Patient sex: M
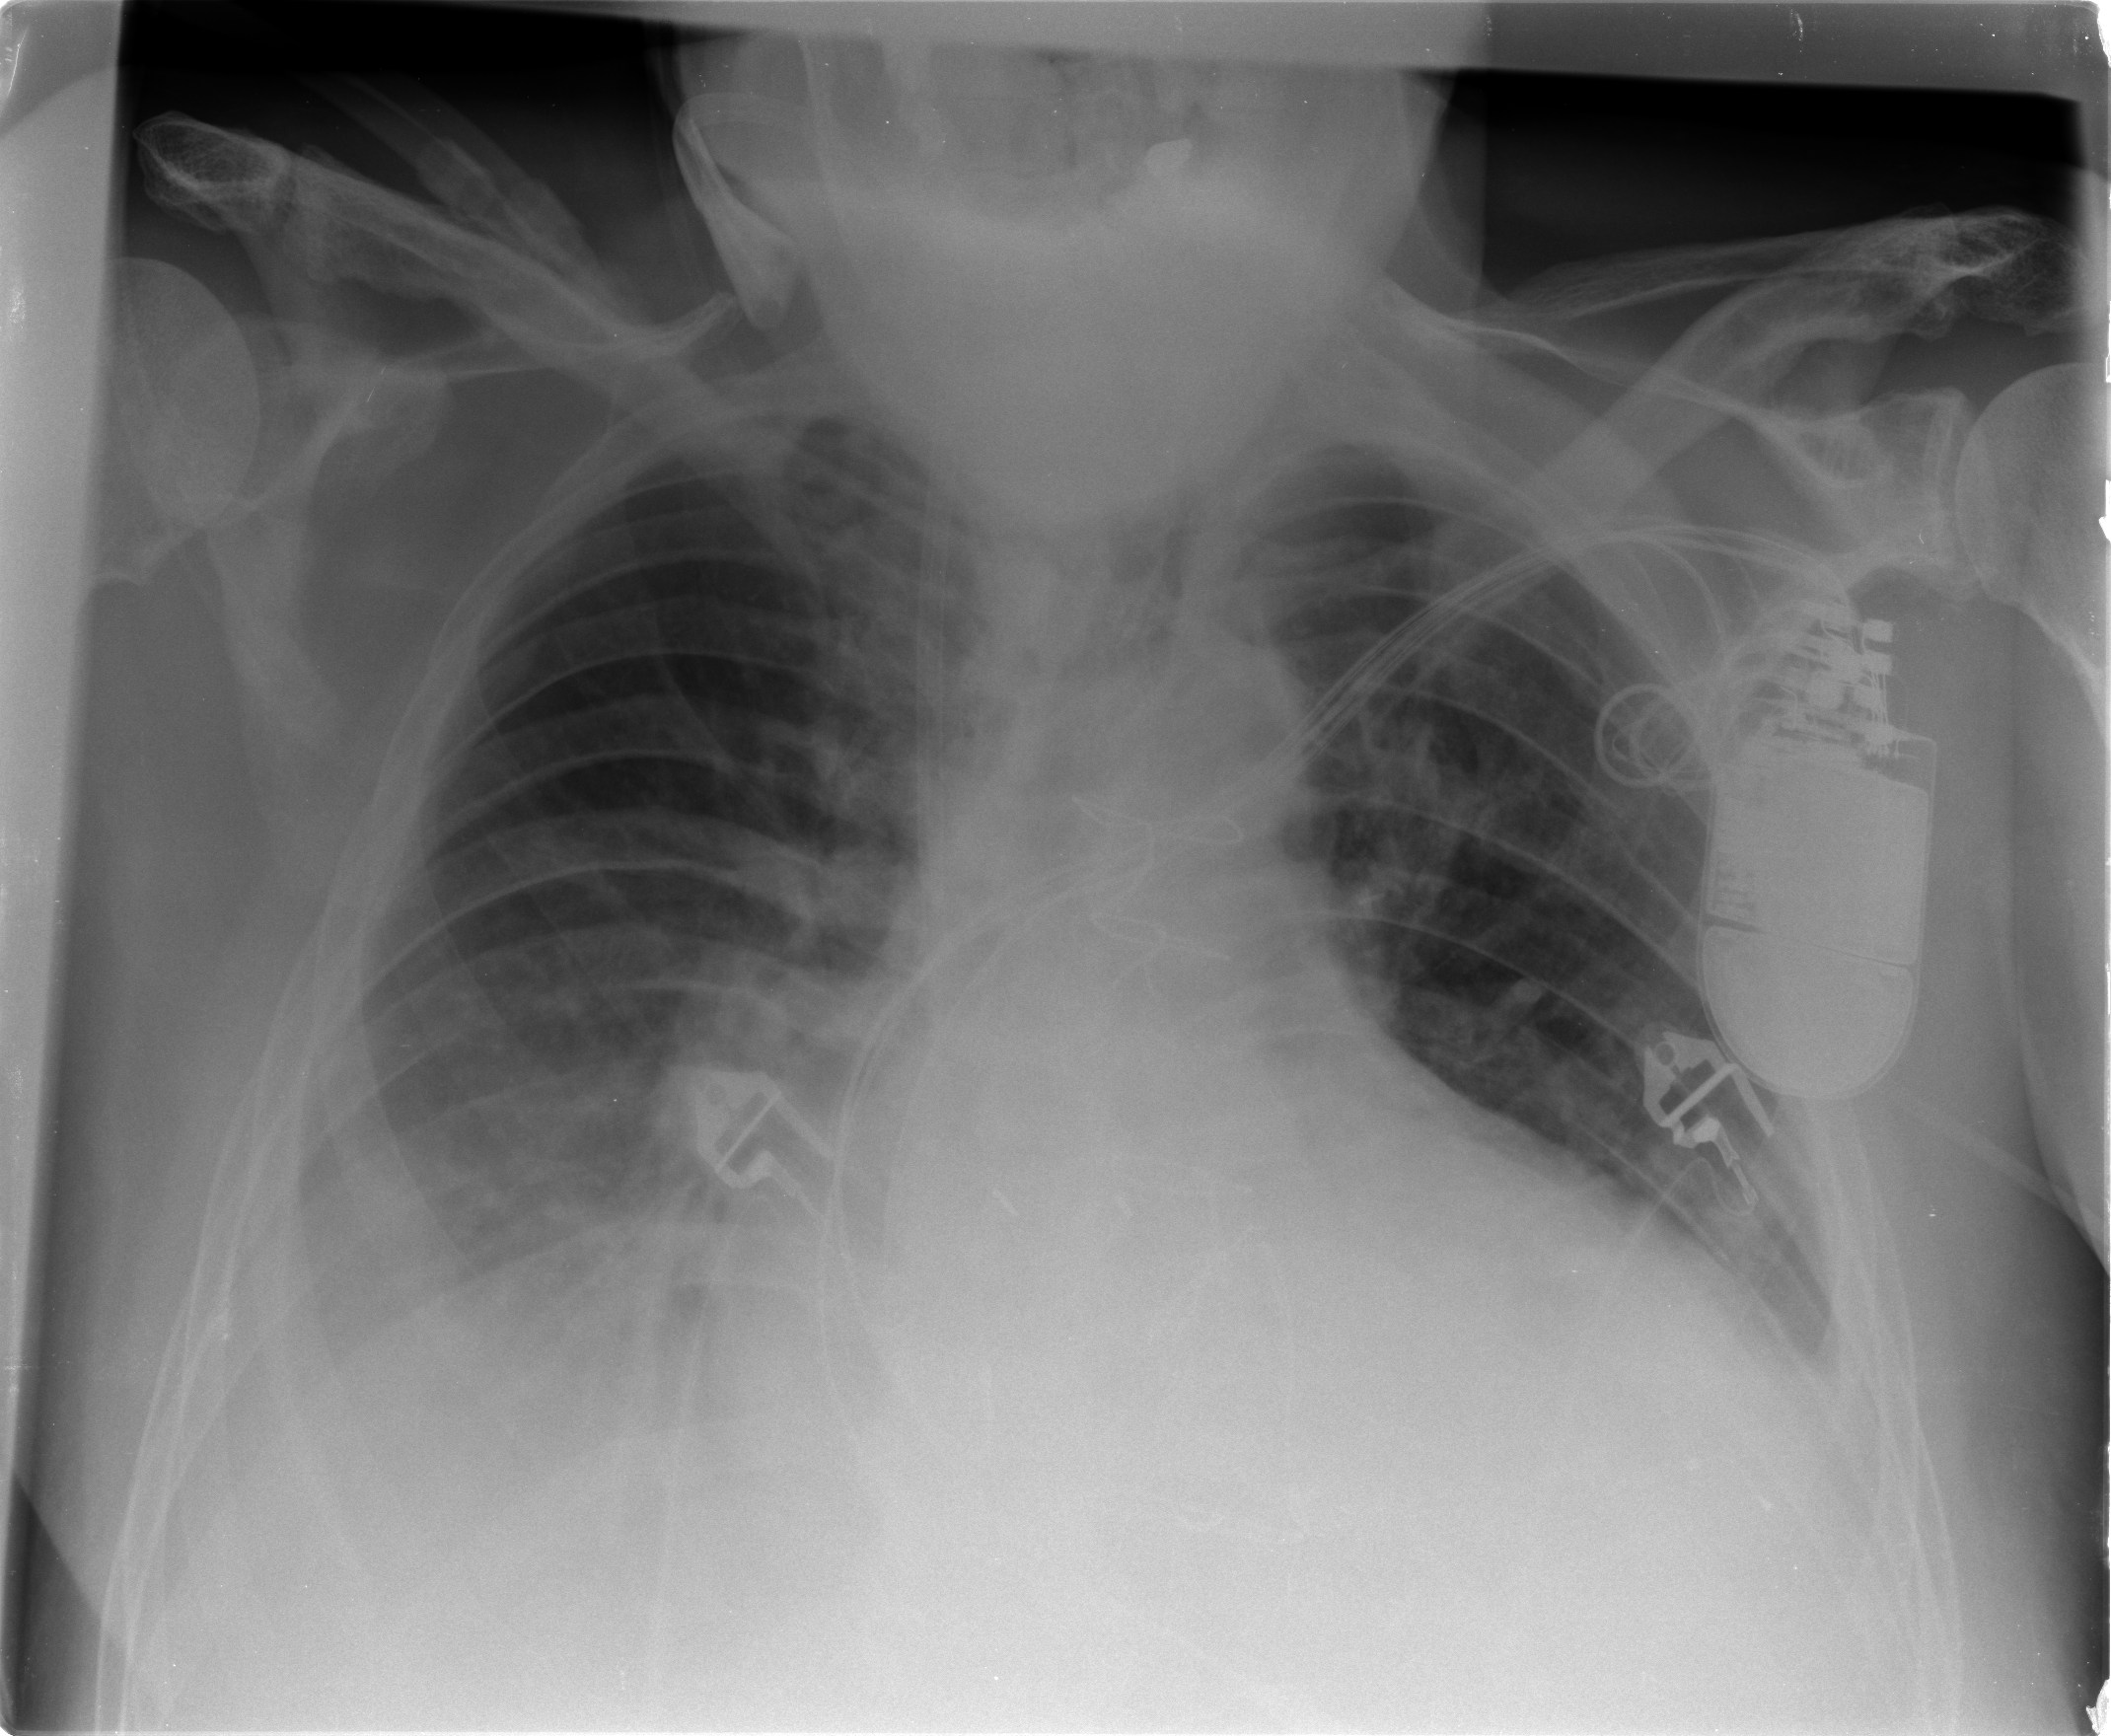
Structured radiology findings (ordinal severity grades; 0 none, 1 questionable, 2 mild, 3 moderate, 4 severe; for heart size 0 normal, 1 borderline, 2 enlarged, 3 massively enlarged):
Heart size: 2
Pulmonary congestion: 2
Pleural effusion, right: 2
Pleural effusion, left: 1
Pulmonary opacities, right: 2
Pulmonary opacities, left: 0
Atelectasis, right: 2
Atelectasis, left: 2